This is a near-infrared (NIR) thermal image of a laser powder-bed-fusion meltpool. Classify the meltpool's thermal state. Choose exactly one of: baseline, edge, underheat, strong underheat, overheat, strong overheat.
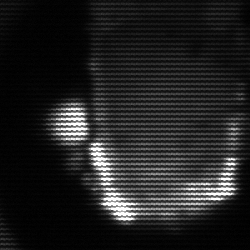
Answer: baseline